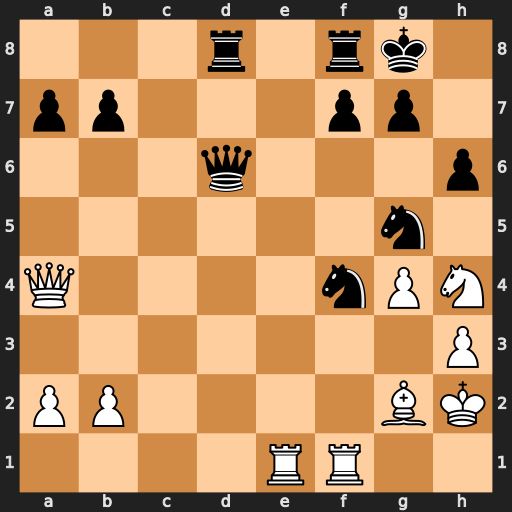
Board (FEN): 3r1rk1/pp3pp1/3q3p/6n1/Q4nPN/7P/PP4BK/4RR2
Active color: w
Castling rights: -
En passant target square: -
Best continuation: Qxf4 Qxf4+ Rxf4